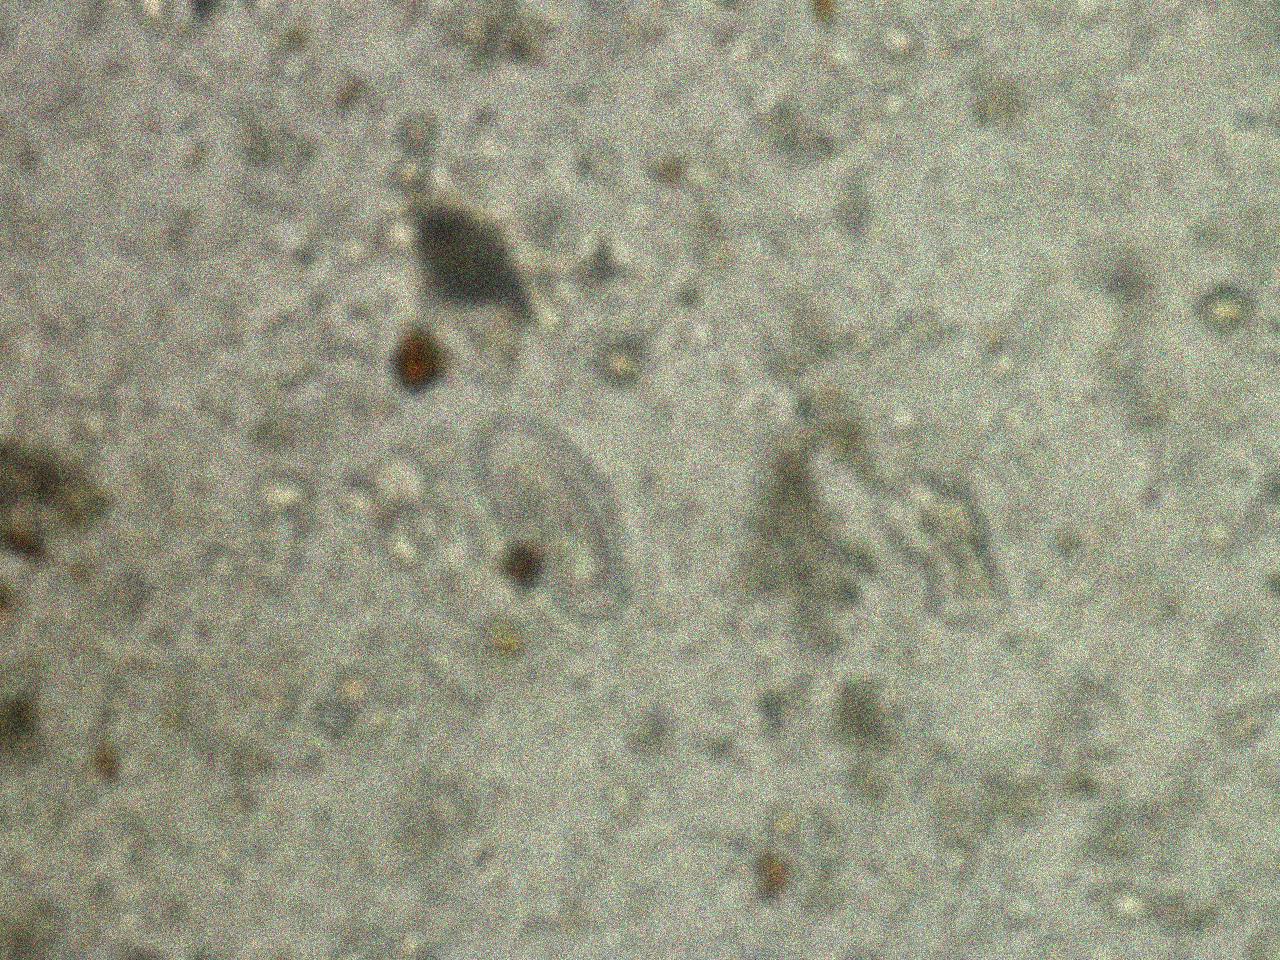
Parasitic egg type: Enterobius vermicularis